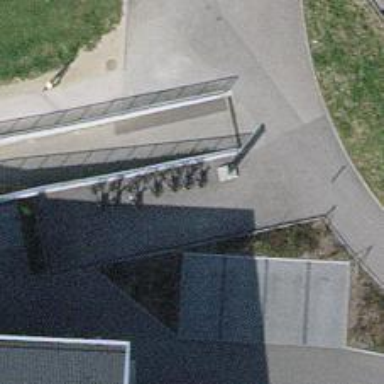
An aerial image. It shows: Bicycle rental service.